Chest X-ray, AP view. Patient: 29 years old, sex F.
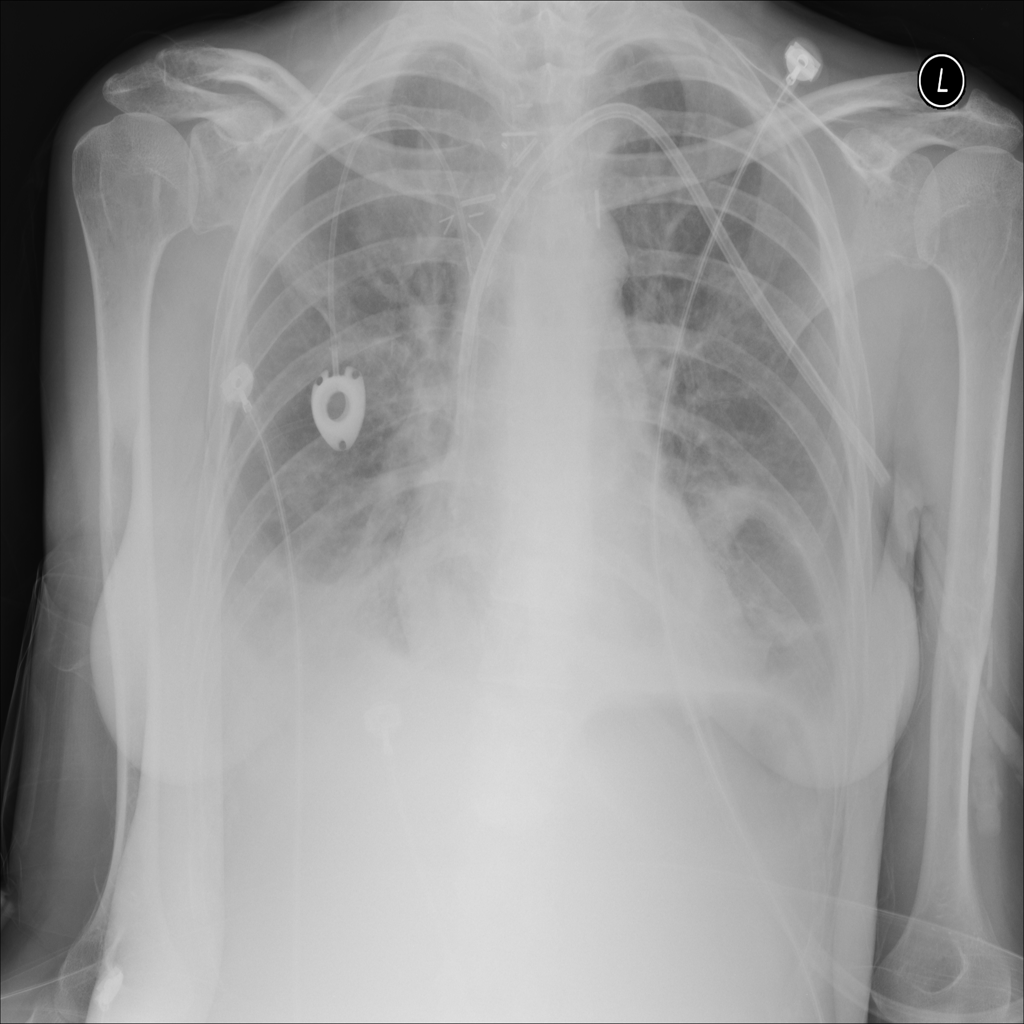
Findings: Effusion, Infiltration